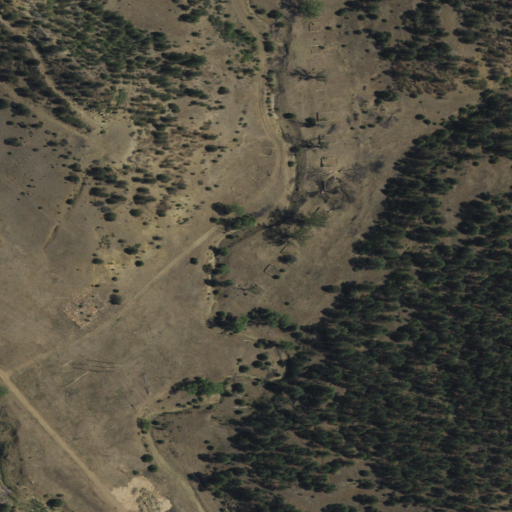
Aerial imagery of valley in New Mexico named Coal Canyon containing shrub, evergreen forest, woody wetlands, grassland, and herbaceous wetlands